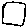
Label: square